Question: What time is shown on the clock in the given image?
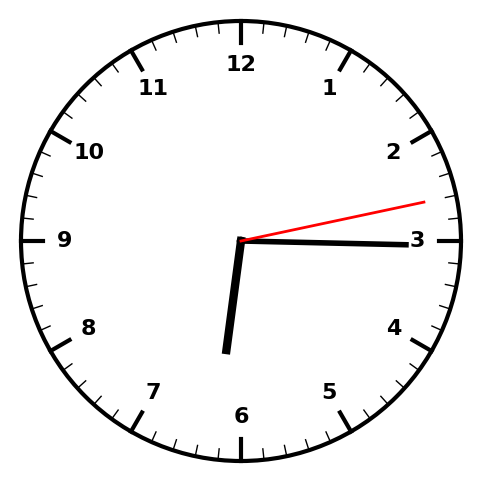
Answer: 06:15:13